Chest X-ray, PA view. Patient: 71 years old, sex M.
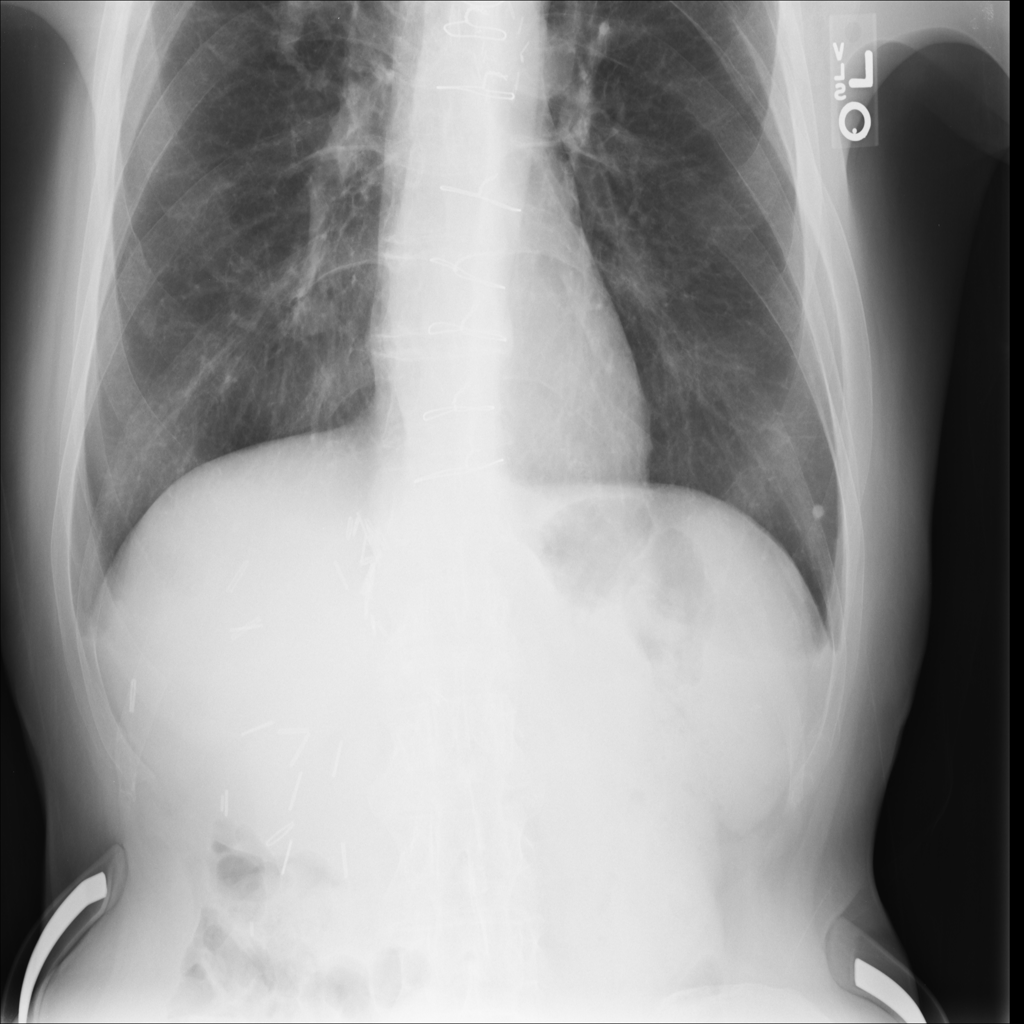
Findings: Nodule